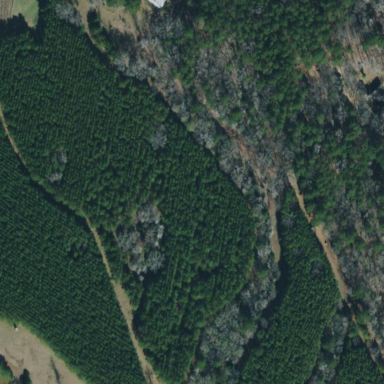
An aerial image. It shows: Forest with evergreen needle-leaved trees.